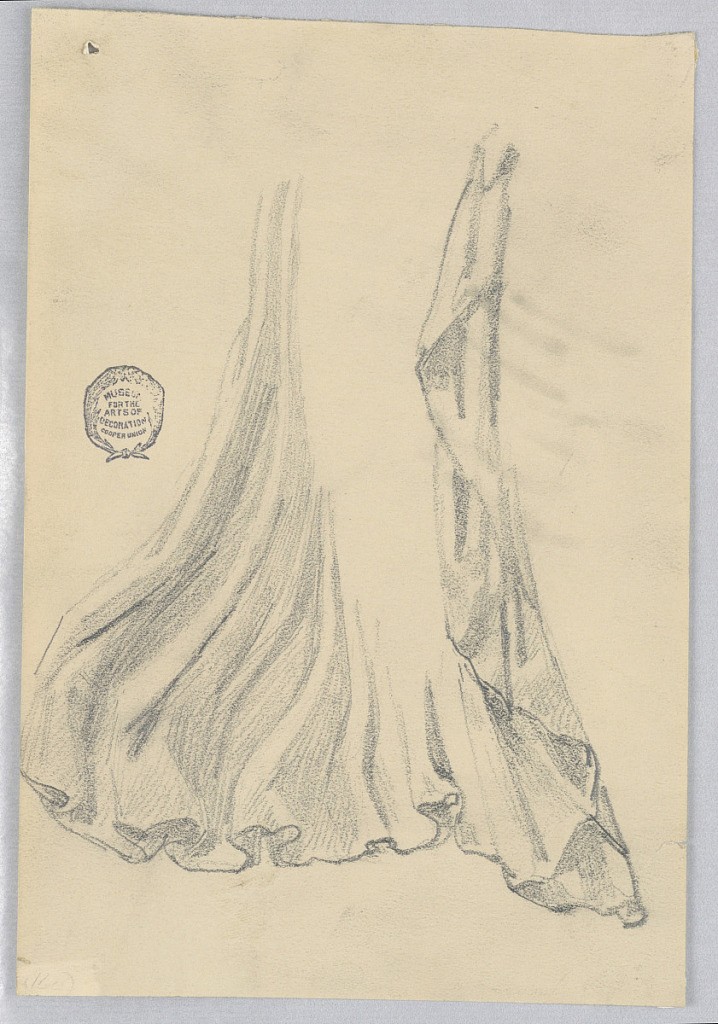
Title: Drapery Study
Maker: Francis Augustus Lathrop, American, 1849–1909
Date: ca. 1895
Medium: Graphite on cream wove paper
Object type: Drawing
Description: Drapery study for a standing figure.